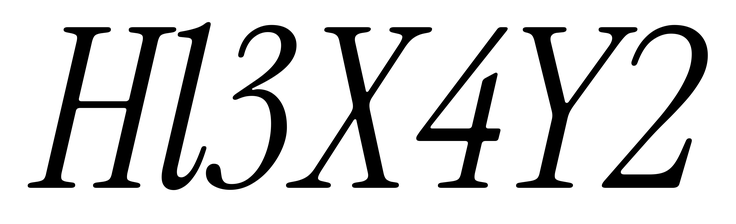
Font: InstrumentSerif-Italic